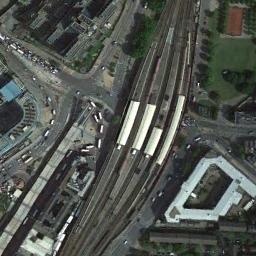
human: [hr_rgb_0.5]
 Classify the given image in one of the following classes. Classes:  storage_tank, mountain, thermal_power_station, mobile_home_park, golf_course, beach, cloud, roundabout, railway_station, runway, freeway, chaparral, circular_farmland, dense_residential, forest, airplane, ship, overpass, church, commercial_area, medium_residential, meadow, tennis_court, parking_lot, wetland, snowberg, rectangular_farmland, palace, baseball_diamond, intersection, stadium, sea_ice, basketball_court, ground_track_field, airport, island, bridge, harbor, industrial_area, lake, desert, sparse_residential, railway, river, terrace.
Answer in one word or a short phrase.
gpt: railway_station